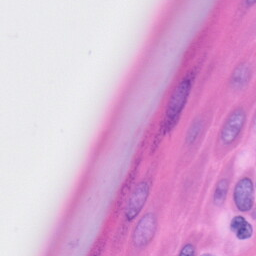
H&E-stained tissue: Skin